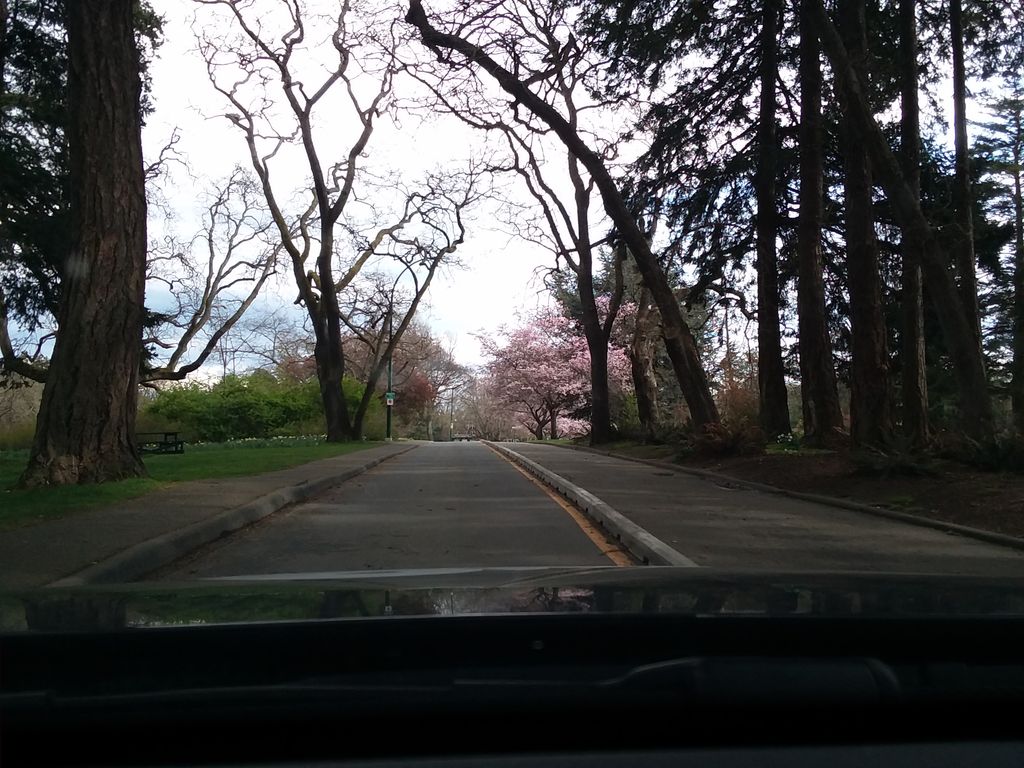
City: victoria